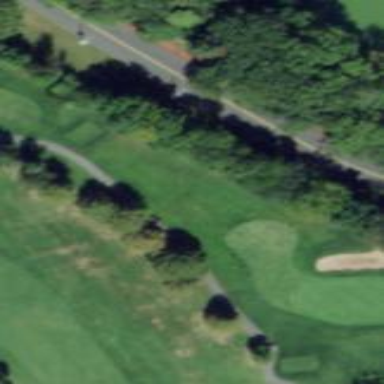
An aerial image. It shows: Rough grassy area used for golf.